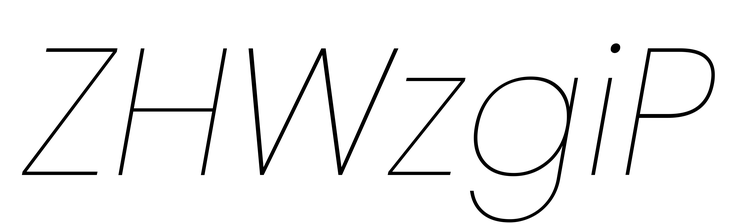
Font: Poppins-ThinItalic